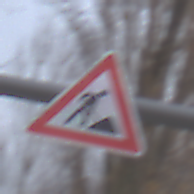
Verkehrszeichen: Arbeitsstelle
Umgebung: Outdoor, Nature
Tageszeit: MorningAfternoon
Wetter: Overcast
Licht: Natural
Jahreszeit: NotSpecified
Kontrast: LowContrast